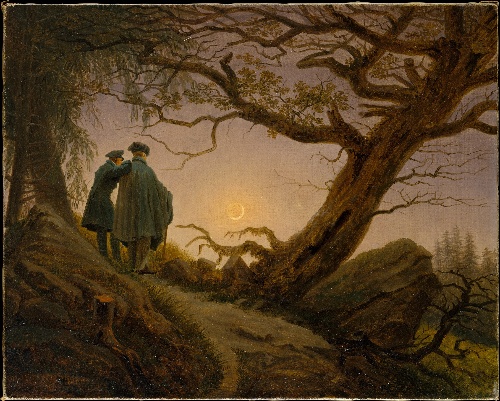
Title: Two Men Contemplating the Moon
Artist: Caspar David Friedrich
Artist bio: German, Greifswald 1774–1840 Dresden
Date: ca. 1825–30
Object type: Painting
Classification: Paintings
Medium: Oil on canvas
Dimensions: 13 3/4 x 17 1/4 in. (34.9 x 43.8 cm)
Department: European Paintings
Credit line: Wrightsman Fund, 2000
Accession year: 2000
Repository: Metropolitan Museum of Art, New York, NY
Tags: Contemplation|Men|Moon